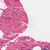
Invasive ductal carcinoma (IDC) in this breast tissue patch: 0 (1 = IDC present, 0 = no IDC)